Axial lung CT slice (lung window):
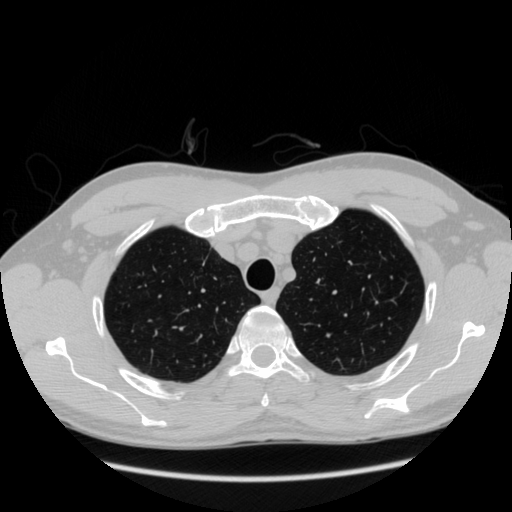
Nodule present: no